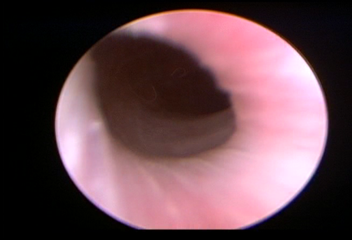
Modality: WLC
Class: Normal mucosa
Bladder cancer association: No